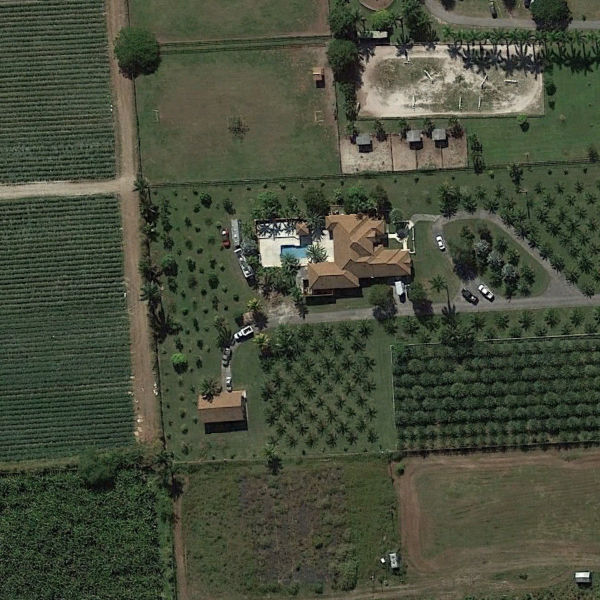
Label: SparseResidential